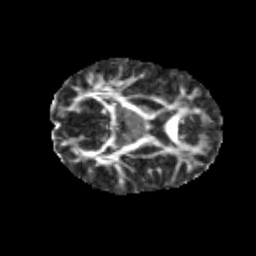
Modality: FA
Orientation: axial
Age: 9
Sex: male
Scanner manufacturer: siemens
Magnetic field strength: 3 T
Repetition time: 3.8 s
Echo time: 0.07 s